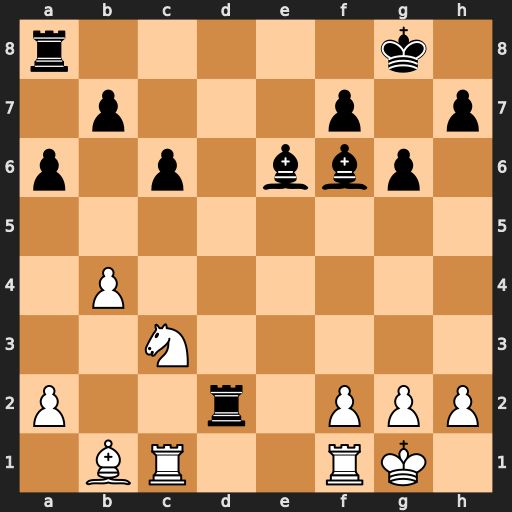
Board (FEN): r5k1/1p3p1p/p1p1bbp1/8/1P6/2N5/P2r1PPP/1BR2RK1
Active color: w
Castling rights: -
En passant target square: -
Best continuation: Ne4 Rd4 Nxf6+ Kg7 Ne4